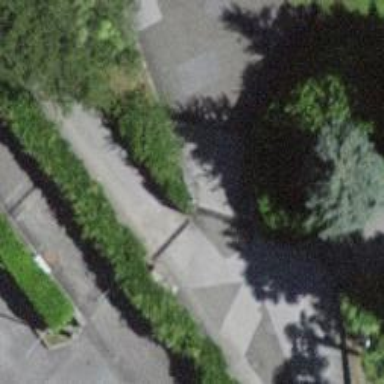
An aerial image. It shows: Gate.